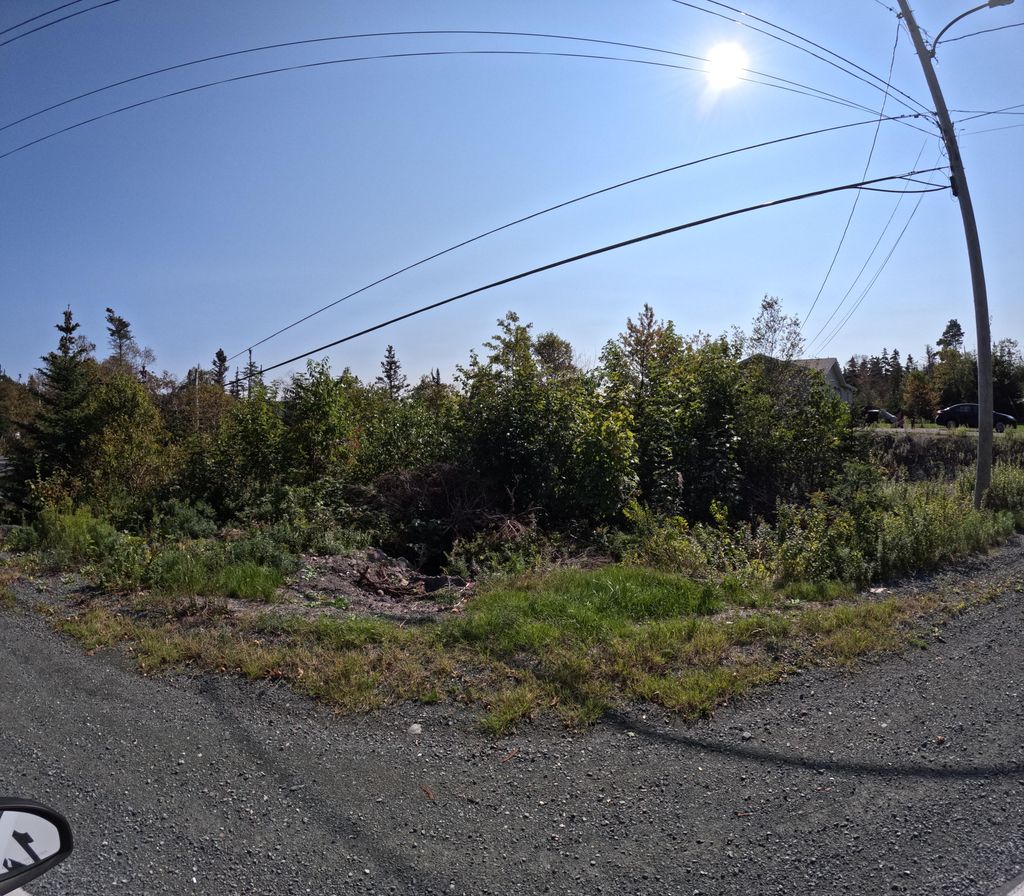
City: st_johns